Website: ulta-beauty
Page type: customer-info-address
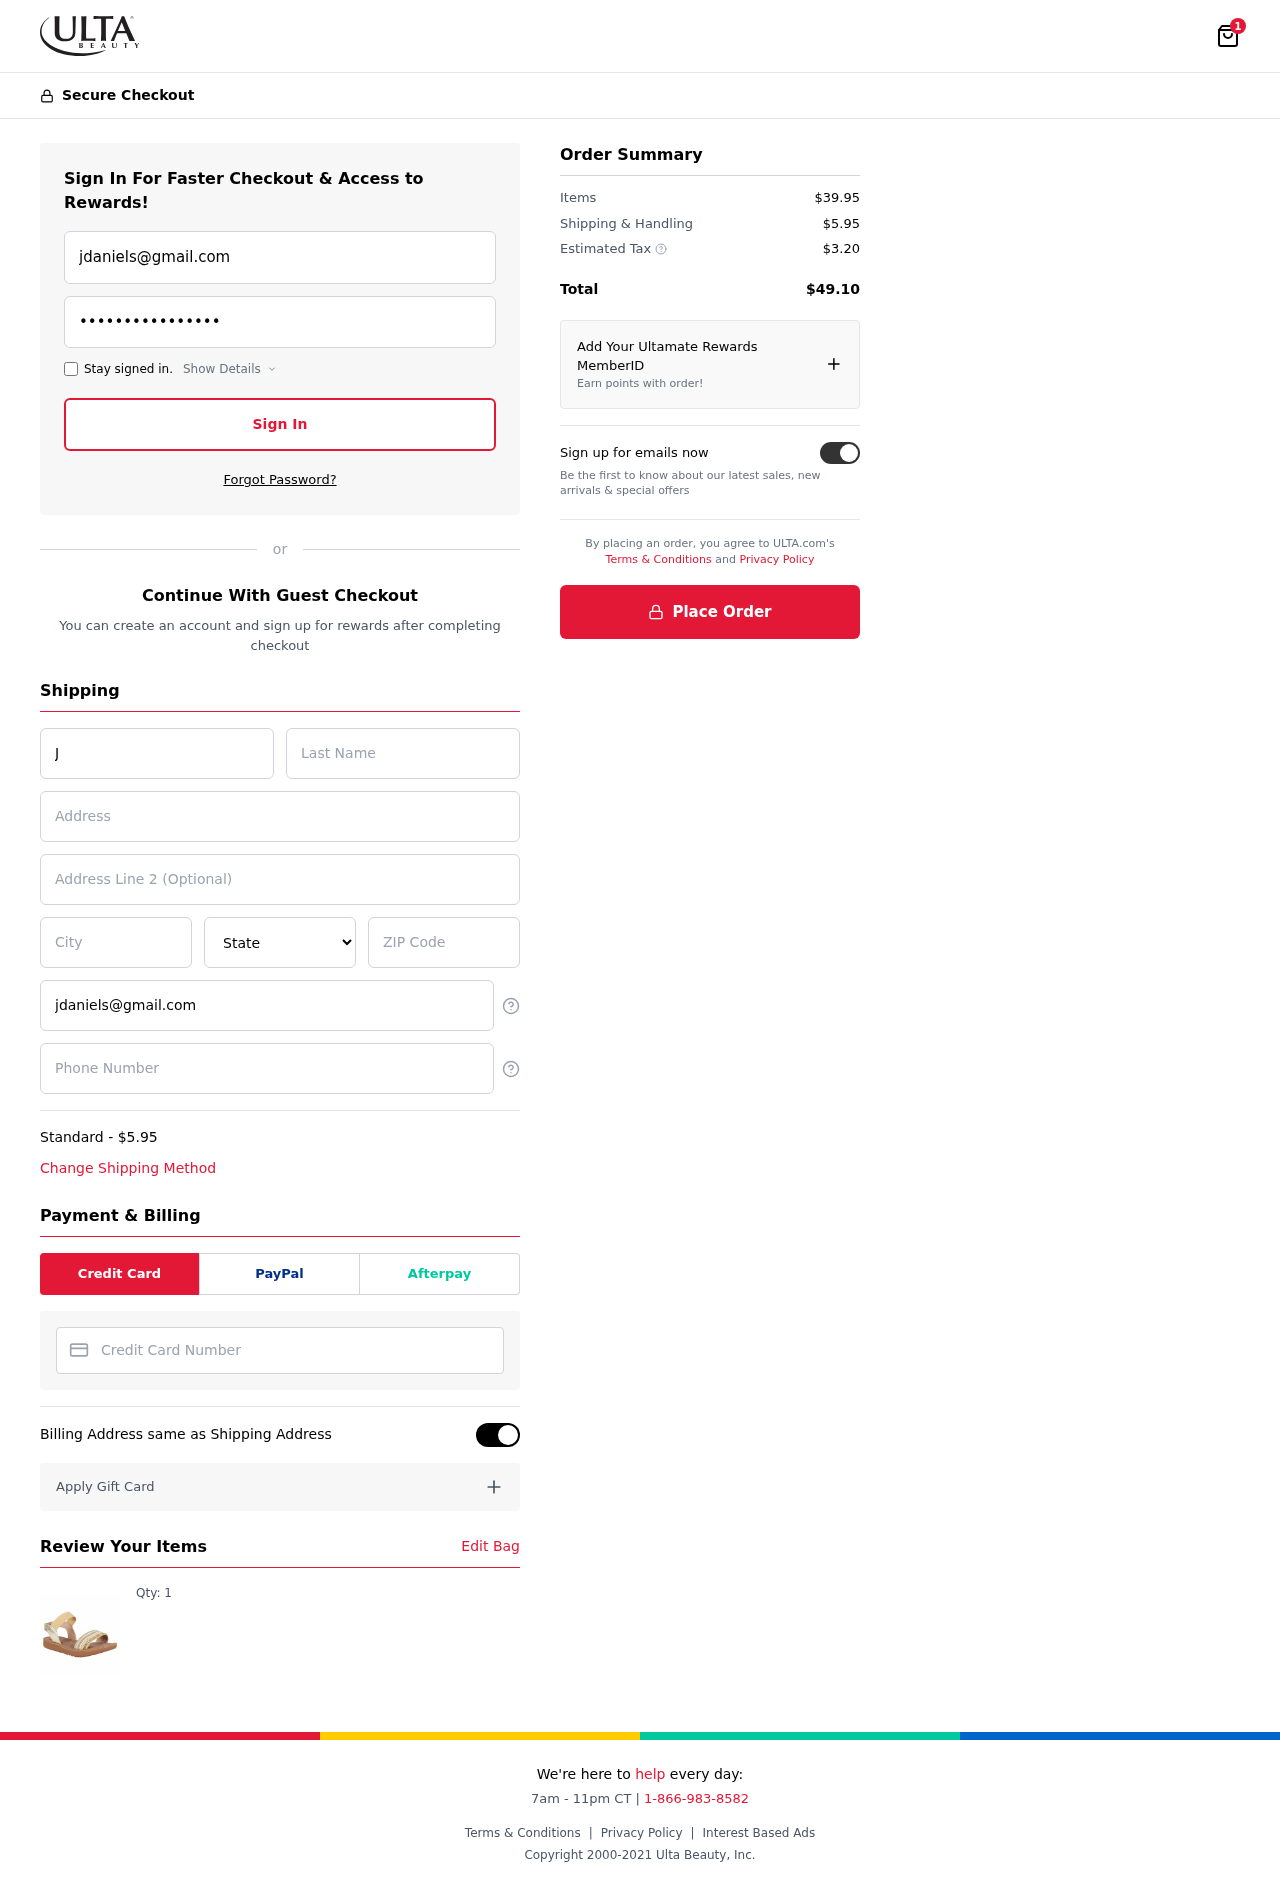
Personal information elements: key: PII_CARD_NUMBER
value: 4657 2738 0165 8452
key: PII_CITY
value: Jonesville
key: PII_EMAIL
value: jdaniels@gmail.com
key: PII_FIRSTNAME
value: Joshua
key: PII_LASTNAME
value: Daniels
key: PII_PHONE
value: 8219491228
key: PII_POSTCODE
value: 20340
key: PII_STATE
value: South Dakota
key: PII_STREET
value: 46709 Ibarra Parkways Suite 061
Product elements: key: PRODUCT1_QUANTITY
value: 1
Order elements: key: ORDER_NUM_ITEMS
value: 1
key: ORDER_SHIPPING_COST
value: $5.95
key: ORDER_ITEMS_TOTAL
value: $39.95
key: ORDER_SHIPPING_COST2
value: $5.95
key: ORDER_TAX
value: $3.20
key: ORDER_TOTAL
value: $49.10